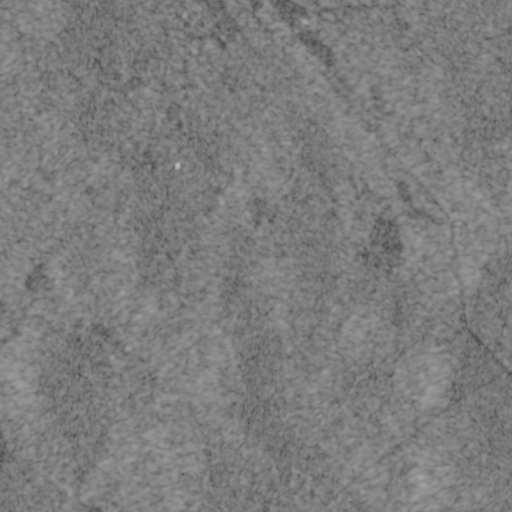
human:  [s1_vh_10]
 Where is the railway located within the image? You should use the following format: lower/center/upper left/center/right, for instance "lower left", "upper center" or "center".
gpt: The railway is located in the upper of the image.
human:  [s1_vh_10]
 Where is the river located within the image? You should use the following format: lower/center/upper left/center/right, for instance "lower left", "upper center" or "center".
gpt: The river is located in the upper of the image.
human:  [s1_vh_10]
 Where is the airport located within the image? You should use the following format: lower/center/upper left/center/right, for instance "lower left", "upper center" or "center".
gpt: There is no airport in the image.

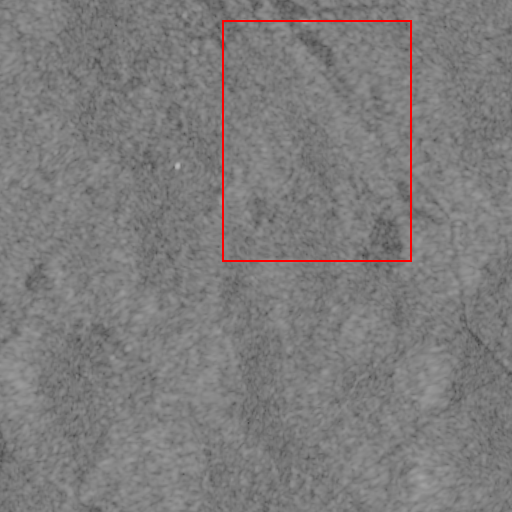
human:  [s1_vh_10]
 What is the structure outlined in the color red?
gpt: There is no red outline.
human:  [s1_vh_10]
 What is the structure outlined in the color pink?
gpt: There is no structure outlined in pink.